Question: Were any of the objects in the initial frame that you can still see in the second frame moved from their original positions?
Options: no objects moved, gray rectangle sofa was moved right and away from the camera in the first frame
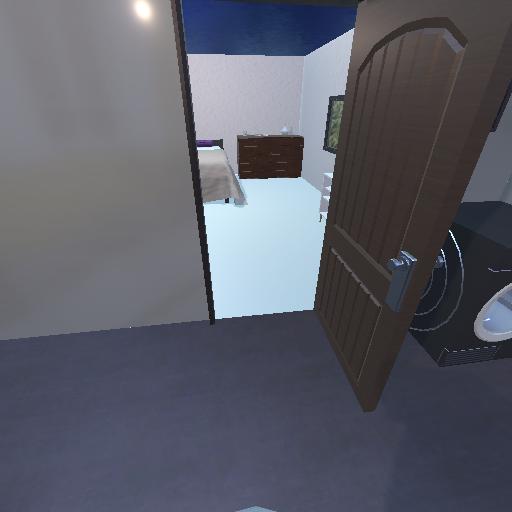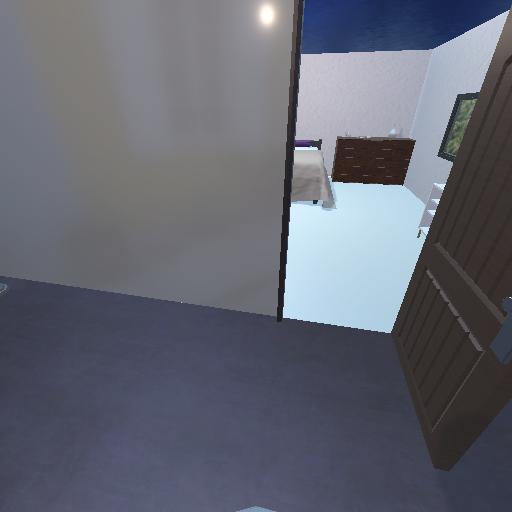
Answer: no objects moved